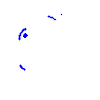
Particle: electron